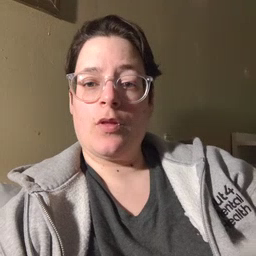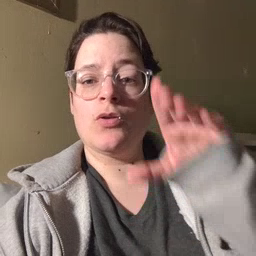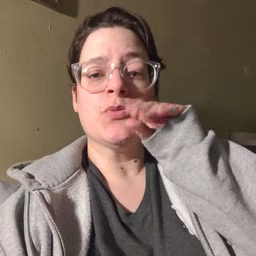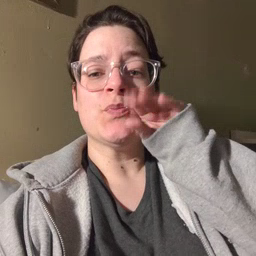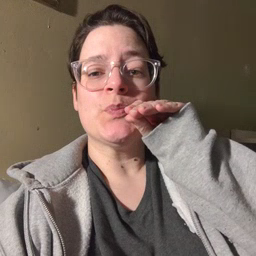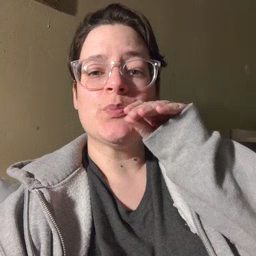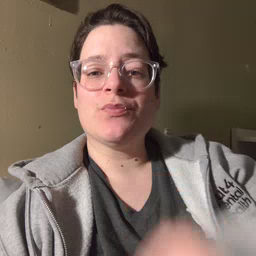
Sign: goose